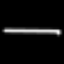
Label: line